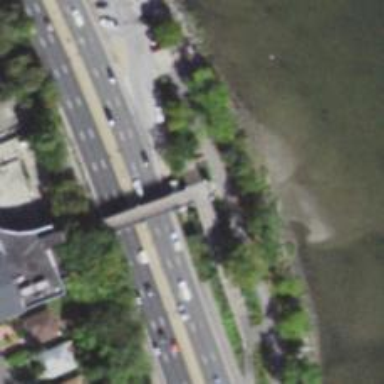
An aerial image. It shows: Footway on bridge.